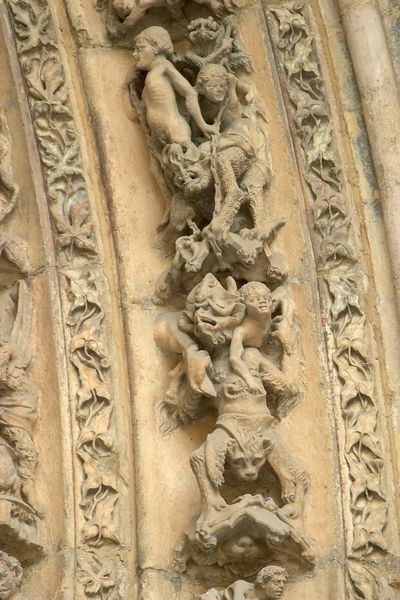
Titel: Kathedrale in Leon
Standort: Léon, Kathedrale (EU - E)
Schlagwörter: blätter, körper, menschen, braun, köpfe, männer, szene, blüten, tier, tiere, bart, stein, kinder, engel, putte, beine, relief, bogen, figuren, bordüre, detail, dekor, ornamente, sein, krallen, gestalten, fries, portal, zähne, löwen, gotisch, fegefeuer, hölle, teufel, maul, fresken, greif, hörner, bär, putti, ungeheuer, drachen, fratzen, monster, ungehauer